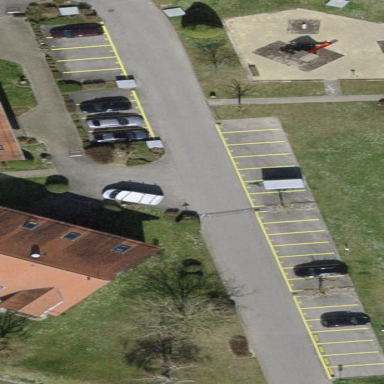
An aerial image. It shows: Street side parking area.